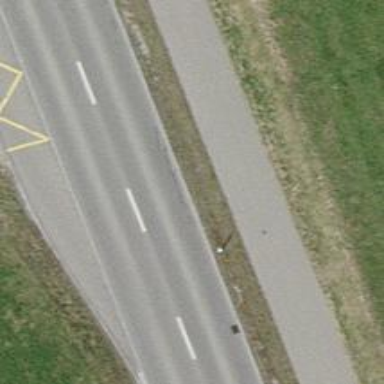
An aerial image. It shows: Bus stop equipped with public transport stop position.